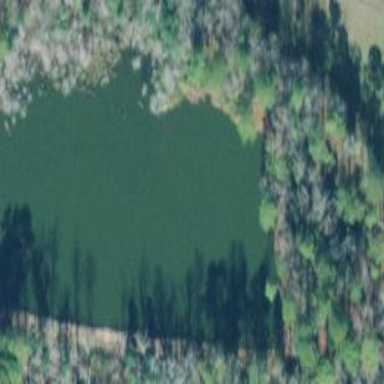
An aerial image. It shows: Serene pond surrounded by nature.